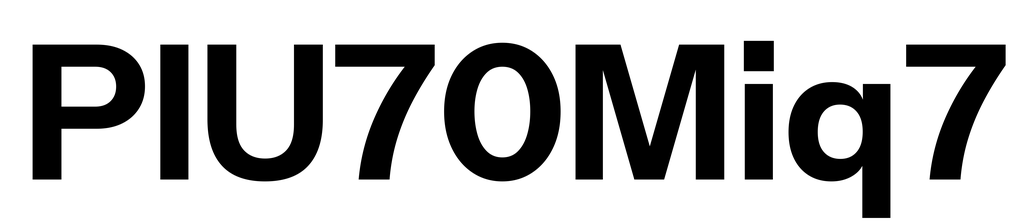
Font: InstrumentSans_Bold